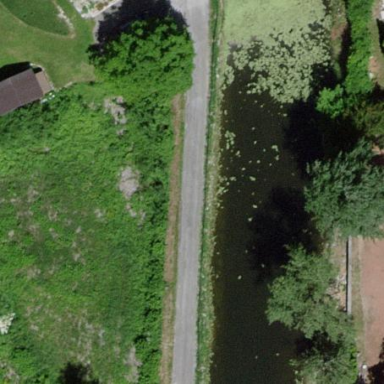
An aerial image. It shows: Pond with natural water.